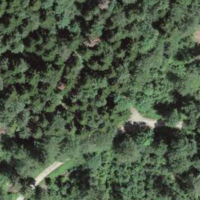
EUNIS habitat code: 44
Species observed at this site:
Melittis melissophyllum